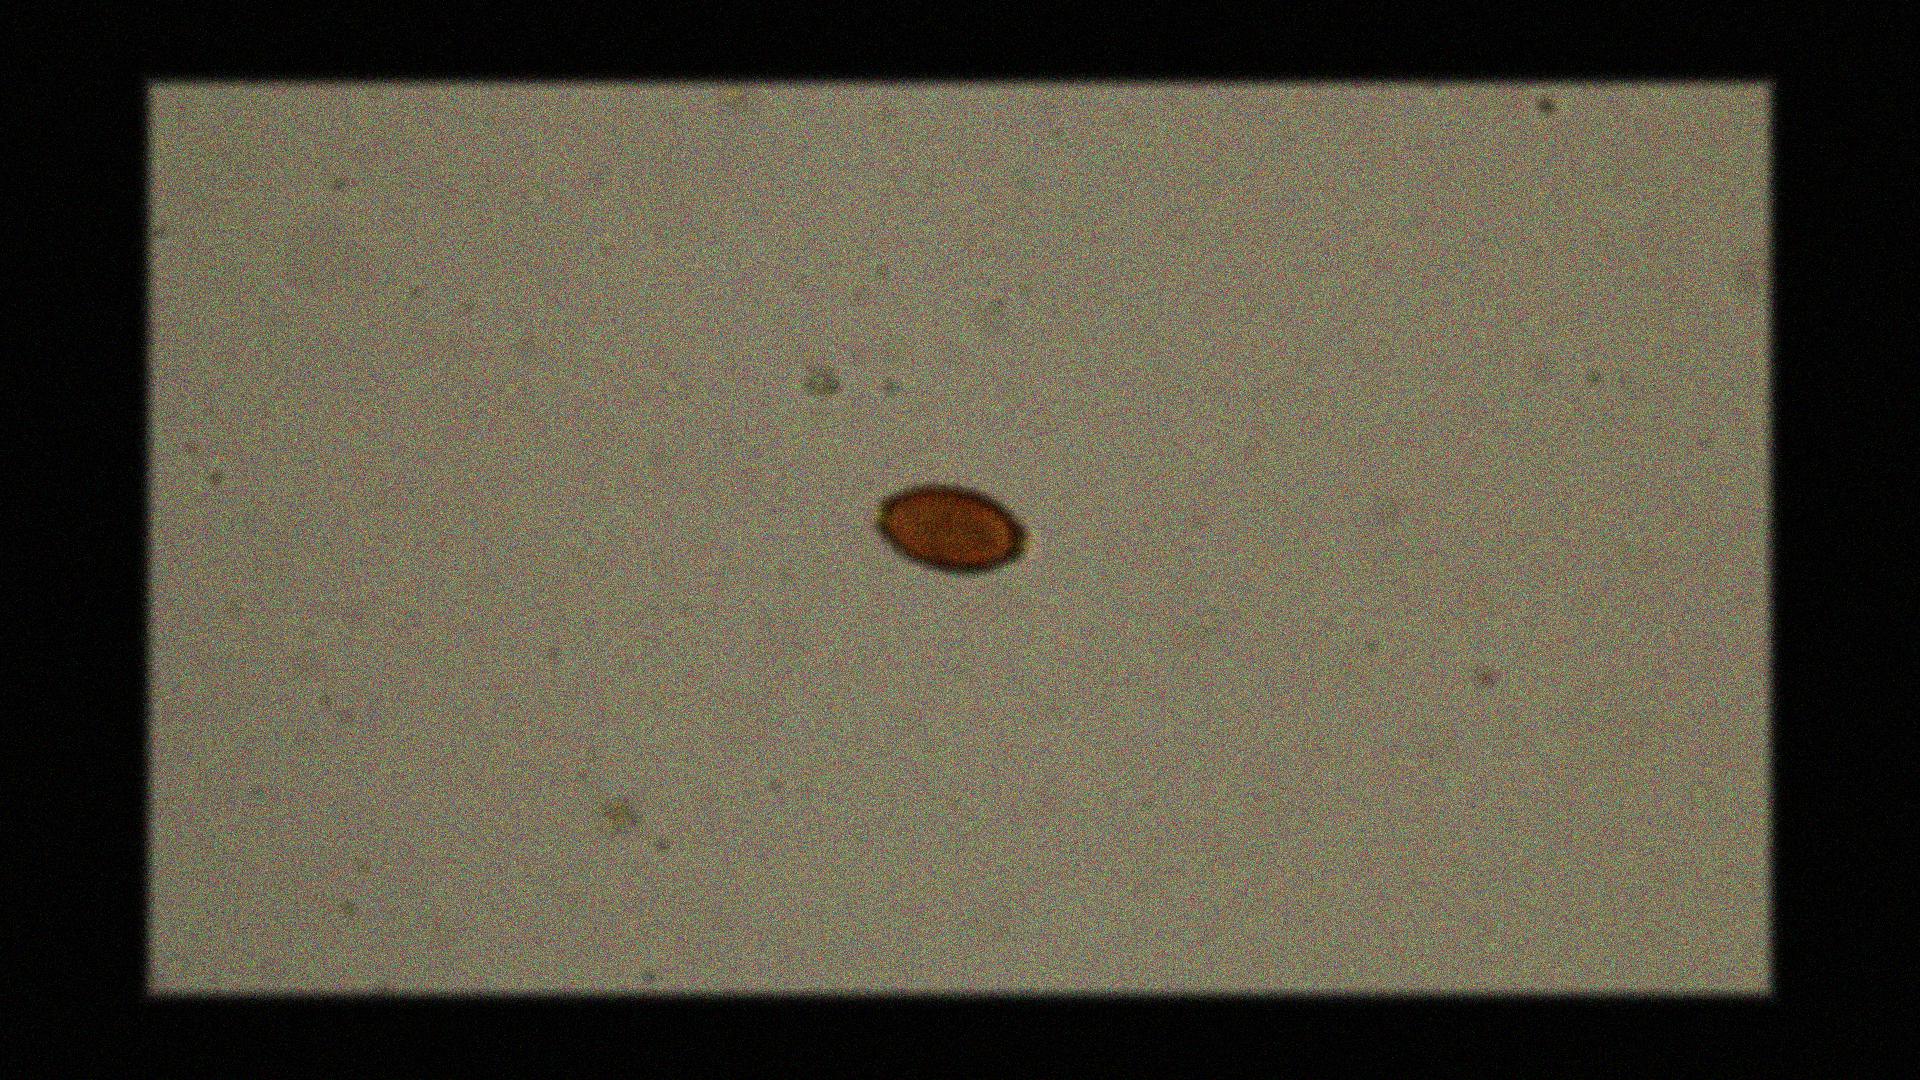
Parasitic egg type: Trichuris trichiura